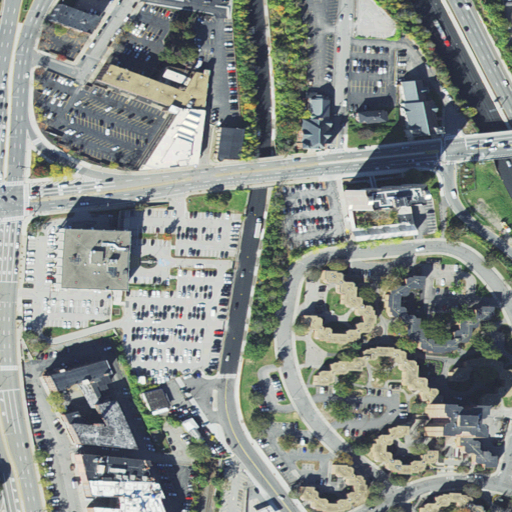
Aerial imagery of mountain in Massachusetts named Belmont Hill containing high intensity development and medium intensity development